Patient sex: F
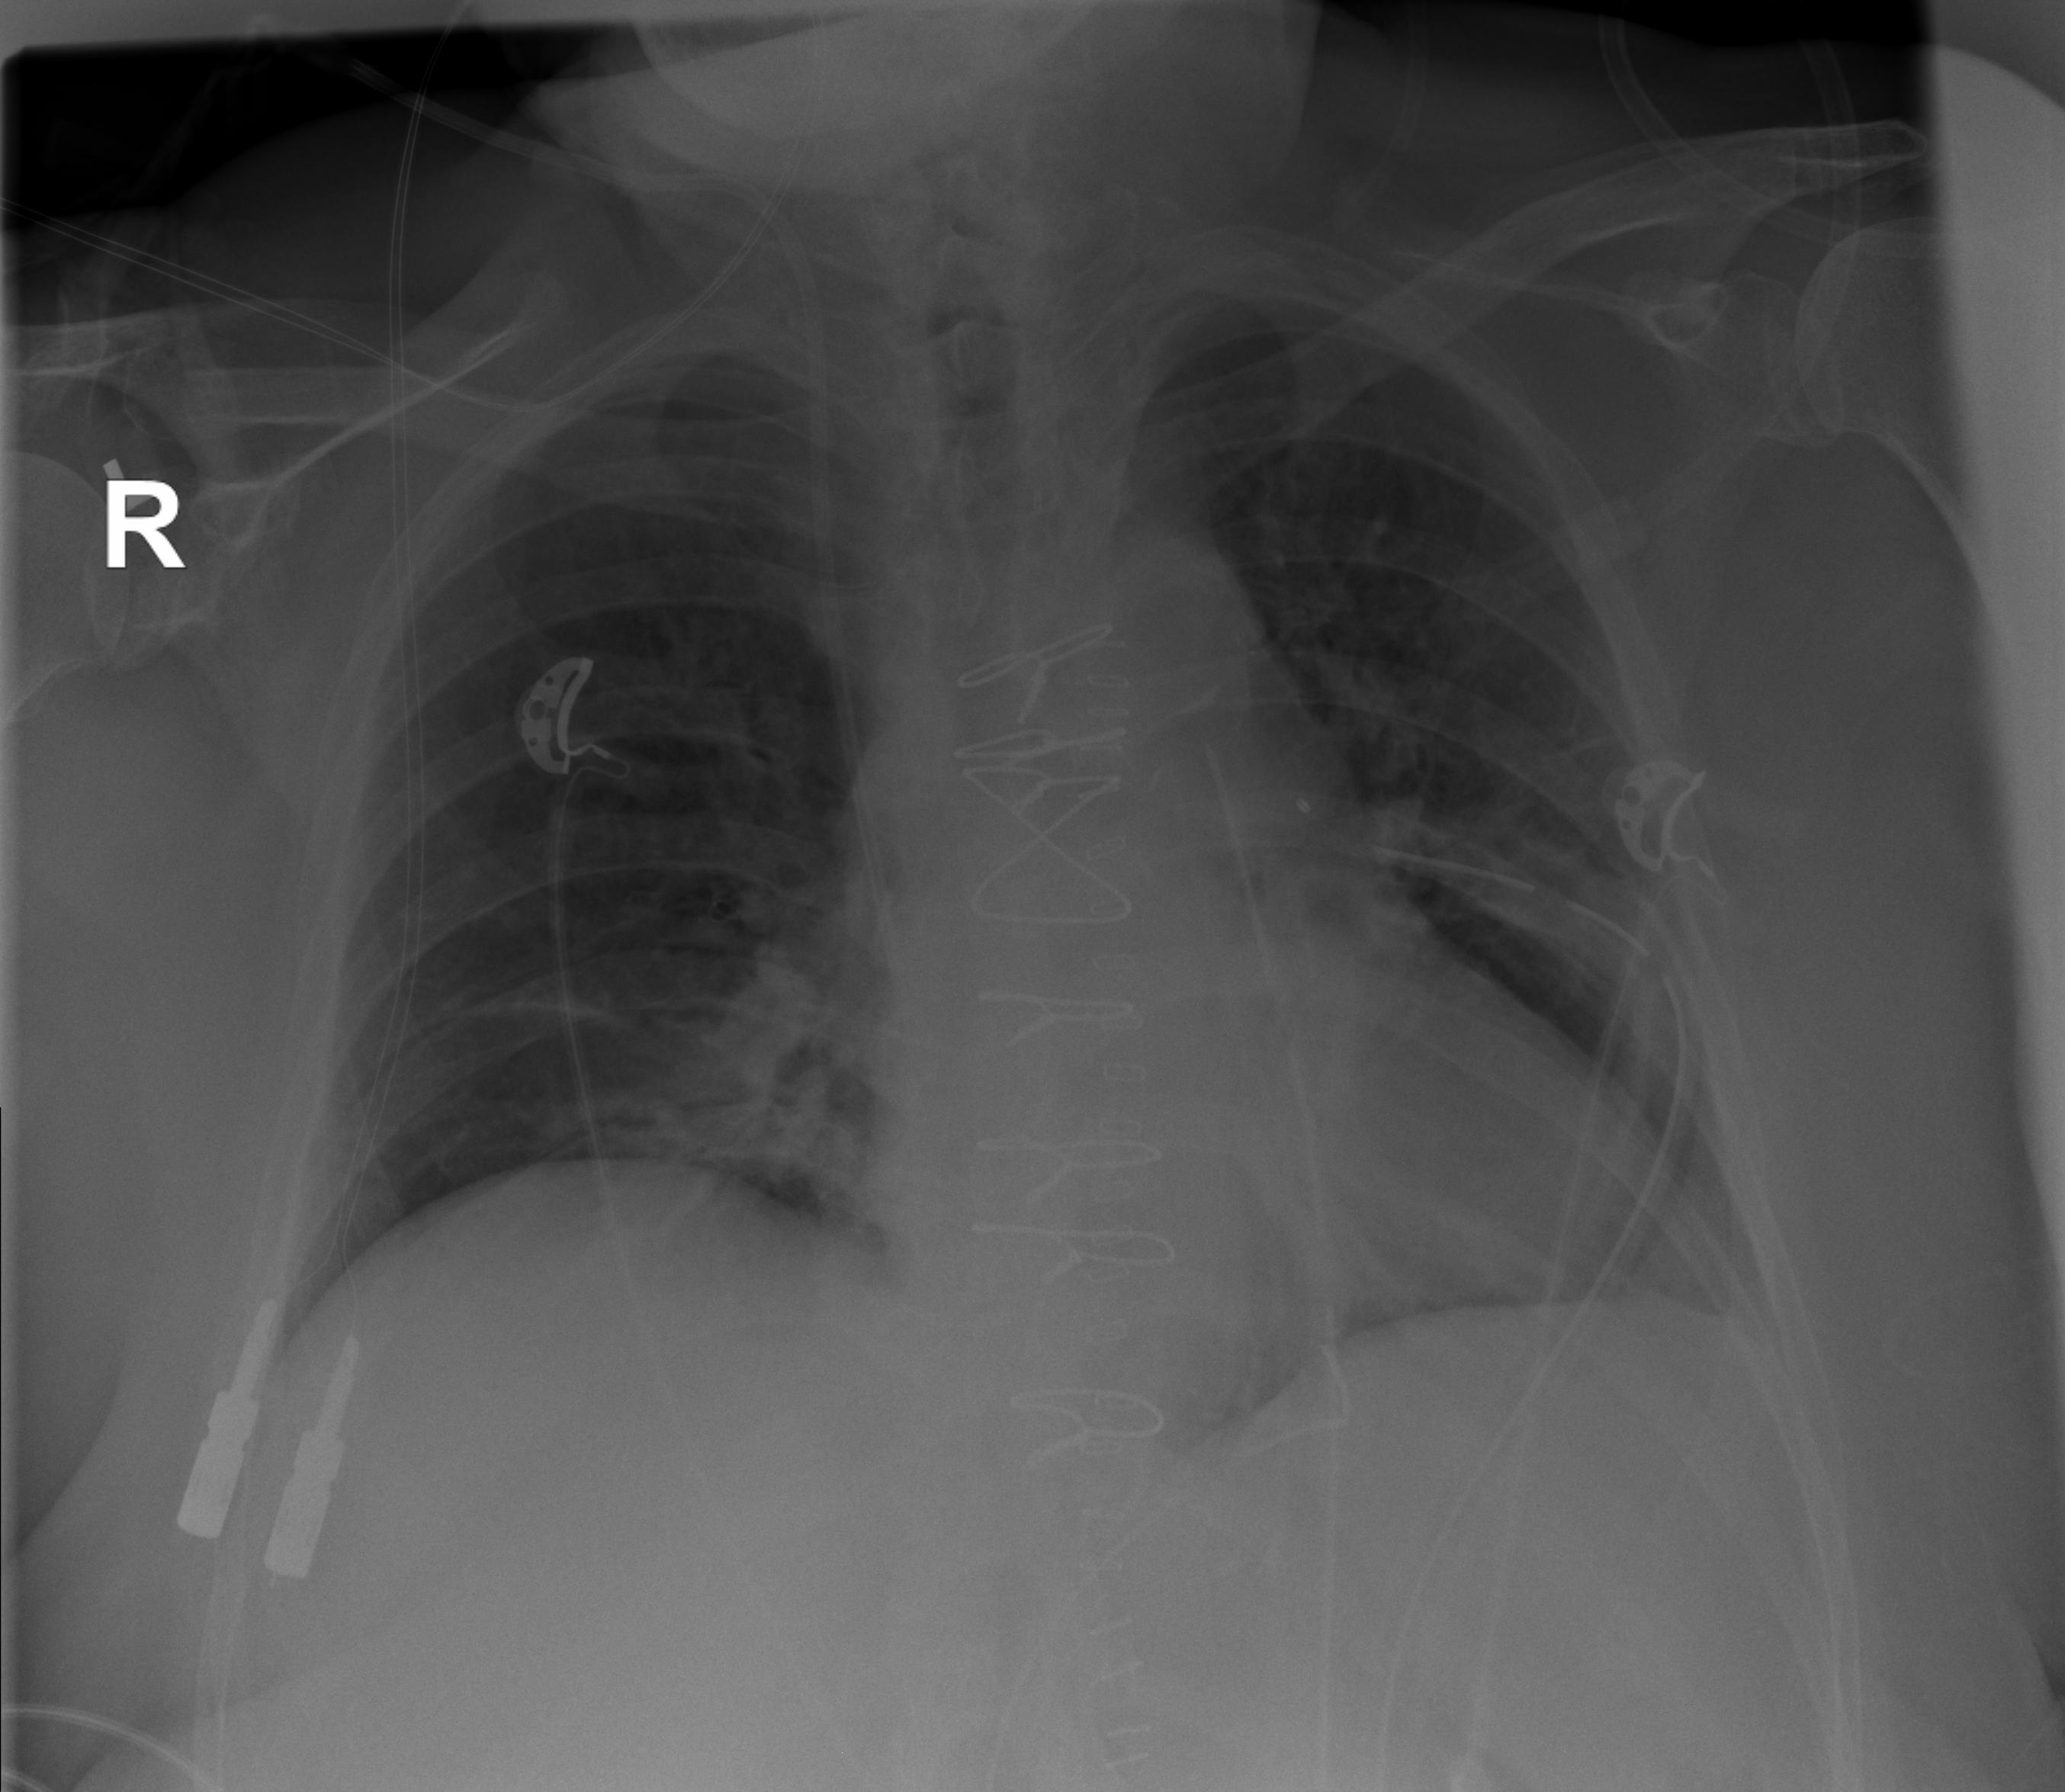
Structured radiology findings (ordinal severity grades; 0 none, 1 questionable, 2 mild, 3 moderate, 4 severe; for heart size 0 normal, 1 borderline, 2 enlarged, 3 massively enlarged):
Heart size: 0
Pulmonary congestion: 0
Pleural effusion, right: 2
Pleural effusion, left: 0
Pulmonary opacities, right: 0
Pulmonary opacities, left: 0
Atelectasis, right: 2
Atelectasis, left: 2